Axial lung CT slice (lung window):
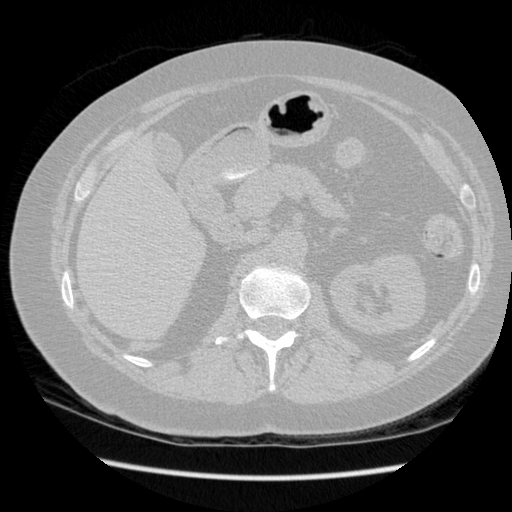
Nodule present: no